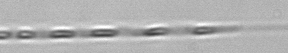
Label: Rhizosolenia